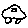
Label: car